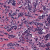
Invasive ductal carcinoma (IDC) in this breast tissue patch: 1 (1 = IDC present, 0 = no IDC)